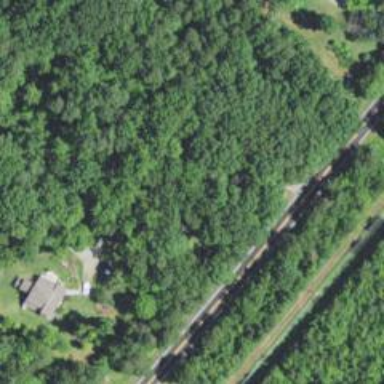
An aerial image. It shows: Driveway leading to service road.